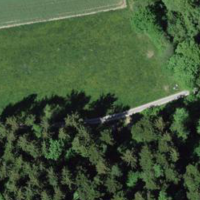
EUNIS habitat code: 44
Species observed at this site:
Sambucus nigra
Geum rivale